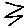
Label: zigzag